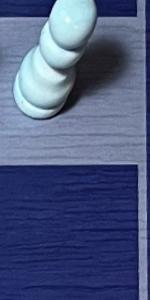
Label: Empty